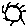
Label: sun